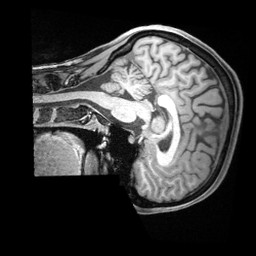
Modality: T1w
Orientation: sagittal
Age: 22
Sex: female
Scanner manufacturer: siemens
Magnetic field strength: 3 T
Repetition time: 1.68 s
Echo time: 0.00188 s